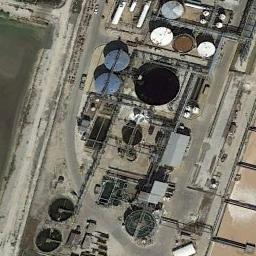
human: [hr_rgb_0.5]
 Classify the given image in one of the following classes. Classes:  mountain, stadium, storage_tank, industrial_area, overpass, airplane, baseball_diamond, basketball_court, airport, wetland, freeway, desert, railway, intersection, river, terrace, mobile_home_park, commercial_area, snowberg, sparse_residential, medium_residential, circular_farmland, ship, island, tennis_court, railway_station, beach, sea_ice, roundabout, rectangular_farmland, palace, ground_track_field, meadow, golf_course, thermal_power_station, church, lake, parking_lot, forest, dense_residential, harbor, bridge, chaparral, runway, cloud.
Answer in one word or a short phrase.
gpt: storage_tank